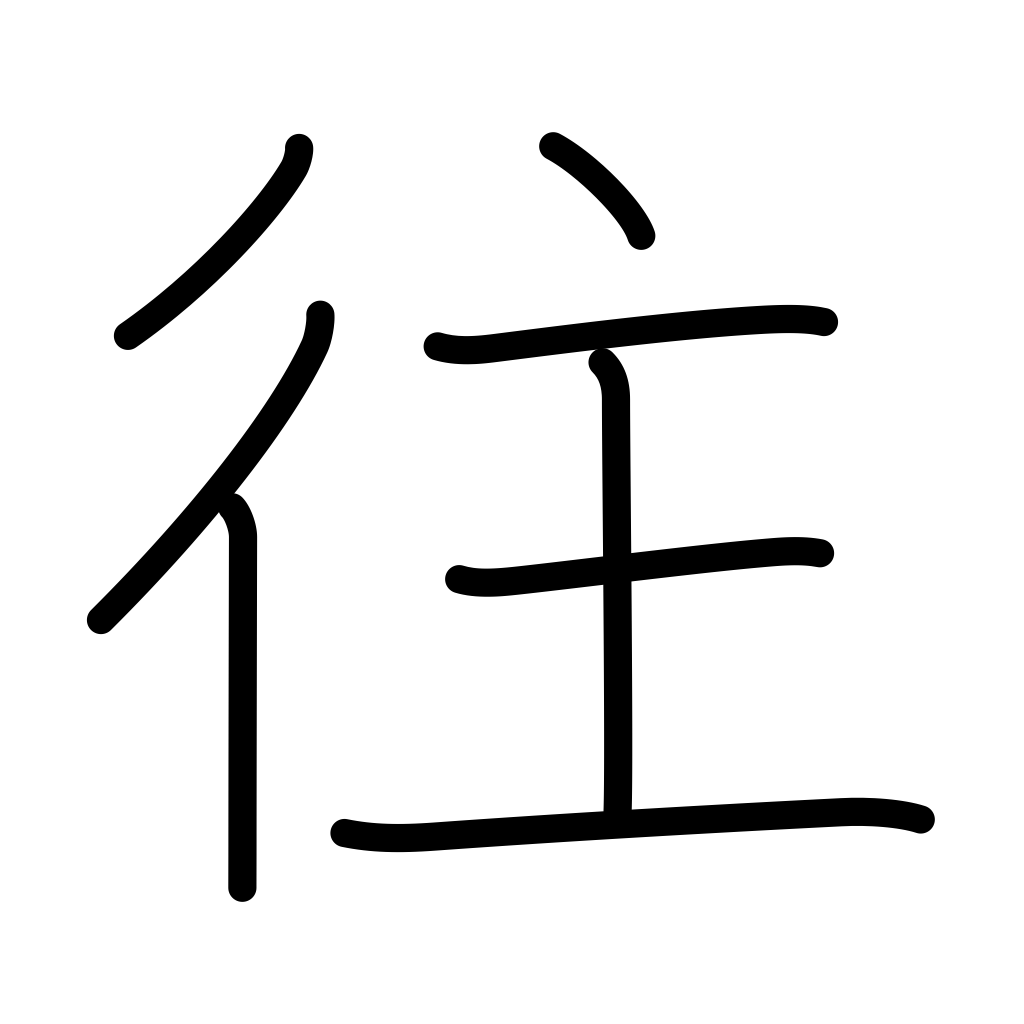
Meaning: journey, travel, chase away, let go, going, before, formerly